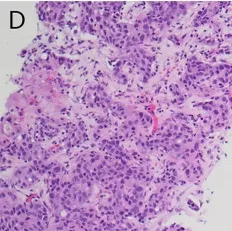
Histopathology of prostate and liver tumor. Visible prostate adenocarcinoma in liver tumor.
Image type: pathology (h&e)